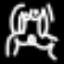
Label: pants